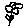
Label: flower